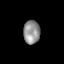
Tissue: skin
Cell type: Endothelial cells
Senescence score: 0.2764
Nuclear area (px): 376
Mean DAPI intensity: 147.09